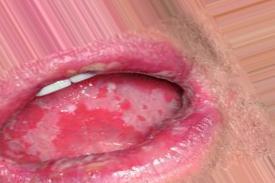
Condition: Mouth Ulcer